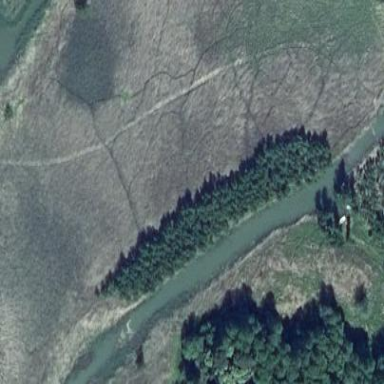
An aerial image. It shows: Reedbed in wetland area.